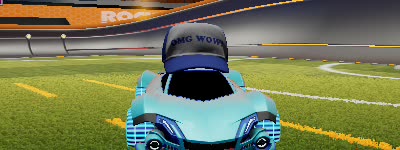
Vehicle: werewolf